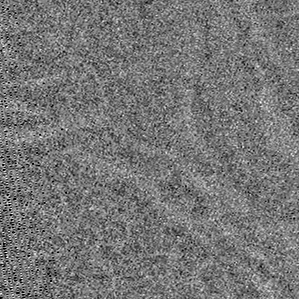
Label: frost